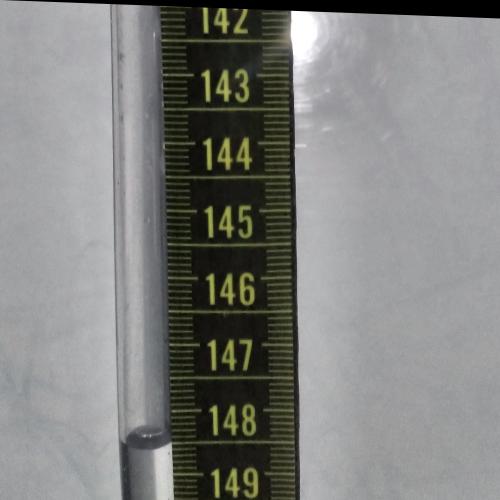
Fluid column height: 148.5 cm